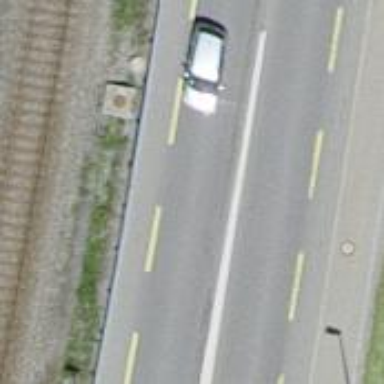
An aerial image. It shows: Primary highway with asphalt surface. It has designated lane for cyclists in both directions.